Question: I am trying to mimic the new material design switch in my app and the switchcompat works pretty well. The only problem is a grey selection box appears around the switch on touch and really takes away from the clean look. Is this something I can remove?

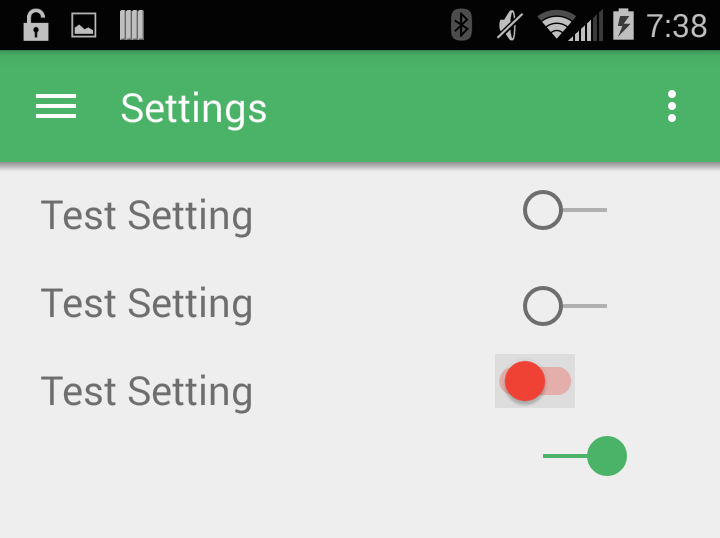
Answer: Use:
'''
<android.support.v7.widget.SwitchCompat
...
android:background="@null" />
'''